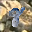
Label: 8